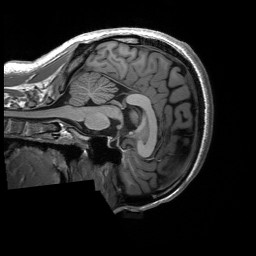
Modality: T1w
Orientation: sagittal
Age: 27
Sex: male
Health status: healthy
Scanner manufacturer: siemens
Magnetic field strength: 3 T
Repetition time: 2.53 s
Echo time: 0.00227 s